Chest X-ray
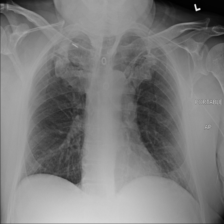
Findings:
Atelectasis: negative
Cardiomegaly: negative
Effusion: negative
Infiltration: negative
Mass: negative
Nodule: negative
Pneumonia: negative
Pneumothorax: negative
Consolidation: negative
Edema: negative
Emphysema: negative
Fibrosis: negative
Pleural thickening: negative
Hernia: negative